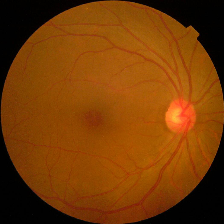
Diabetic retinopathy grade: No DR